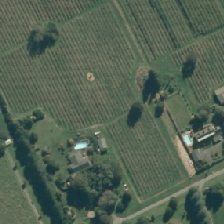
Land cover: shortrotation_cropland